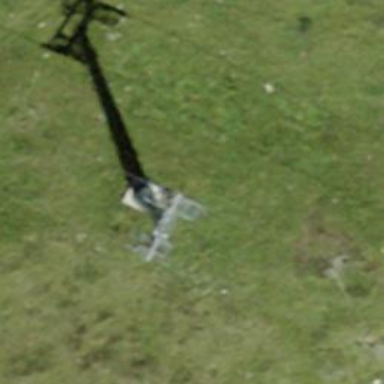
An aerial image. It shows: Pylon for aerialway.